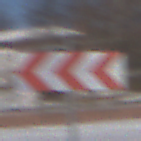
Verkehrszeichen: RichtungstafelnInKurvenGrossRechts
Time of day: MorningAfternoon
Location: Outdoor (Nature)
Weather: PartlyCloudy
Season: Winter
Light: Natural